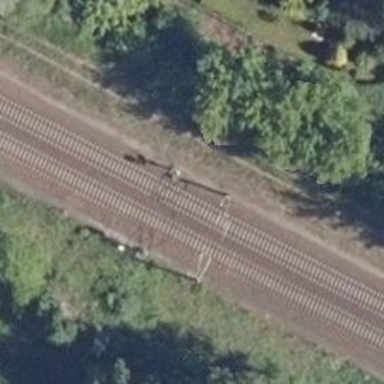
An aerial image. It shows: Railway signal.